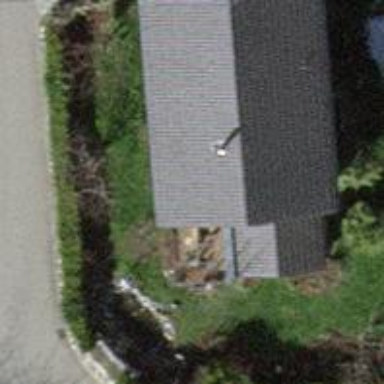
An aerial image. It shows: Gabled house with grey roof tiles and red exterior.